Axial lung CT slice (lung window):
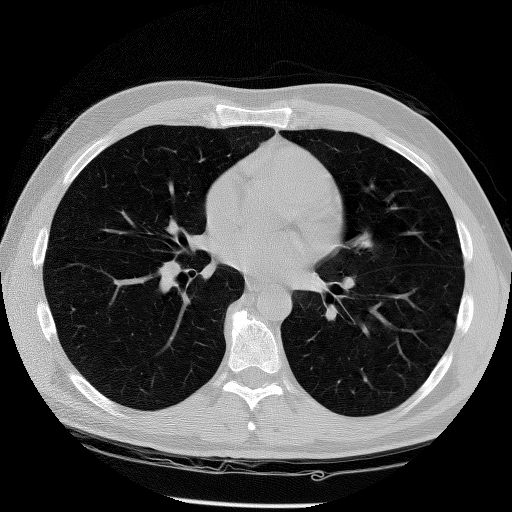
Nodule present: no